Interaction volume radius: 5 \u00c5
Interaction volume height: 15 \u00c5
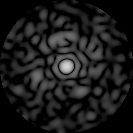
Disorder parameter: 0.8544